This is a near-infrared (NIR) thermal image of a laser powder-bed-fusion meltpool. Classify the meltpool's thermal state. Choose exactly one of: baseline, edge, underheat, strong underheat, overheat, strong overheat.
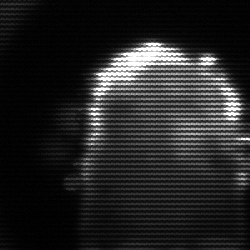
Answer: baseline